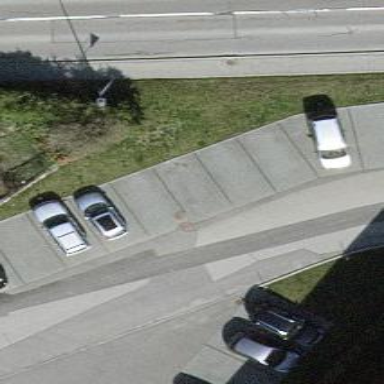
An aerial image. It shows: Parking available on the street side.